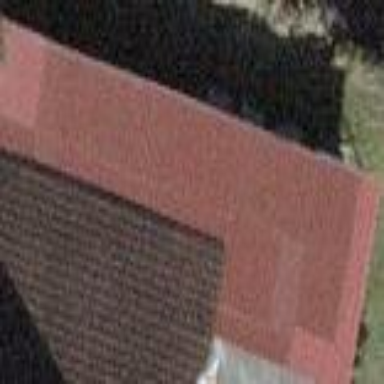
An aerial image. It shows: View of roof of building.